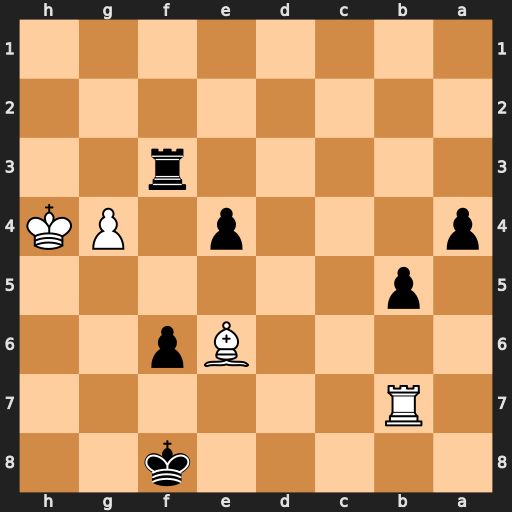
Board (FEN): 5k2/1R6/4Bp2/1p6/p3p1PK/5r2/8/8
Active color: b
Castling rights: -
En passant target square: -
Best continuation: e3 Rb8+ Ke7